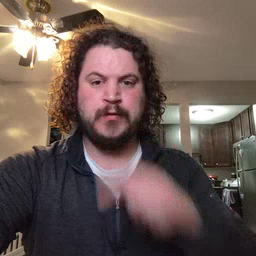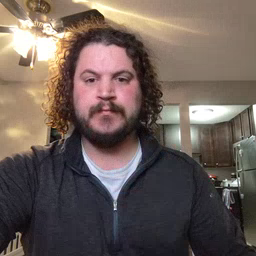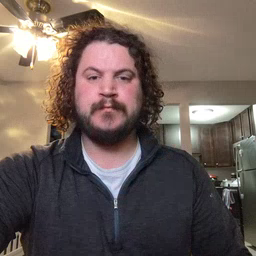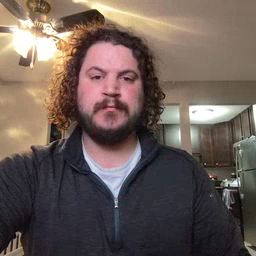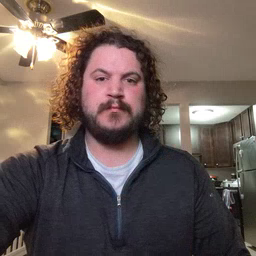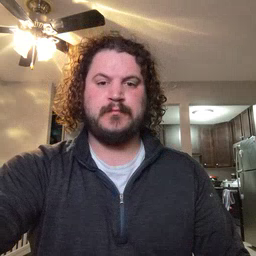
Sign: bird